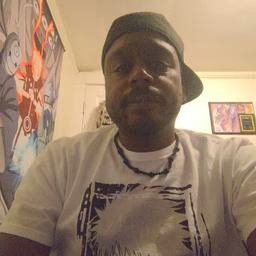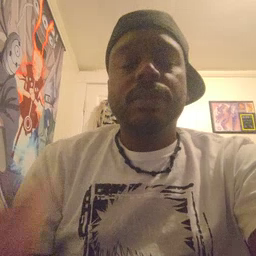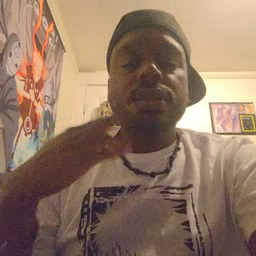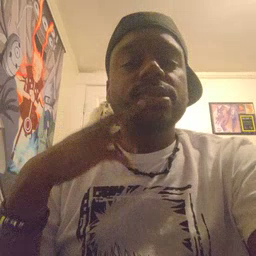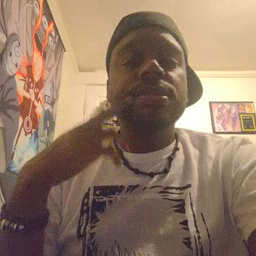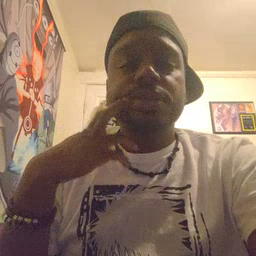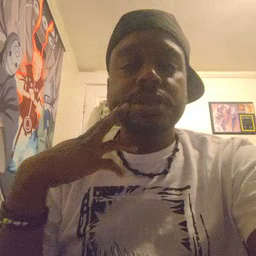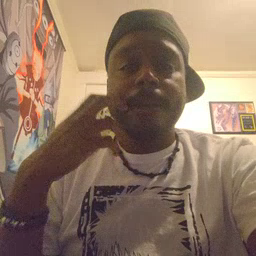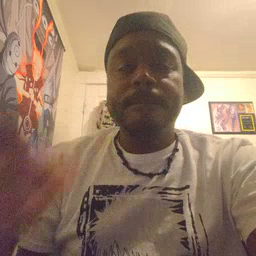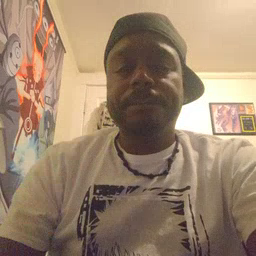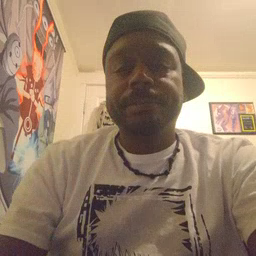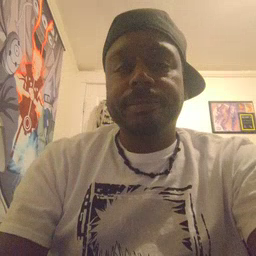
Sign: gum